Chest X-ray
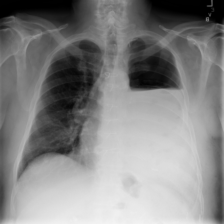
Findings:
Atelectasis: negative
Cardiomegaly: negative
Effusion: negative
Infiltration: negative
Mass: negative
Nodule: negative
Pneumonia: negative
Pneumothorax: negative
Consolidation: negative
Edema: negative
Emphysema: negative
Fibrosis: negative
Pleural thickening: negative
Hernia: negative